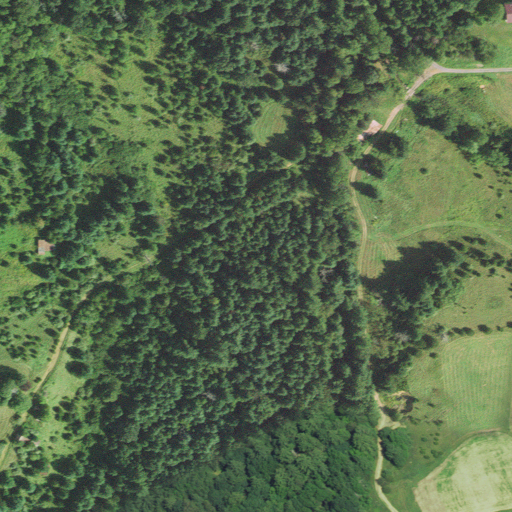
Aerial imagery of depression(s) in West Virginia named Wilson Cove containing pasture, mixed forest, evergreen forest, open development, open water, and deciduous forest